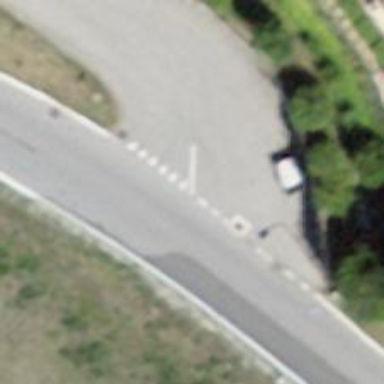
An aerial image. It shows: Road with "give way" sign.